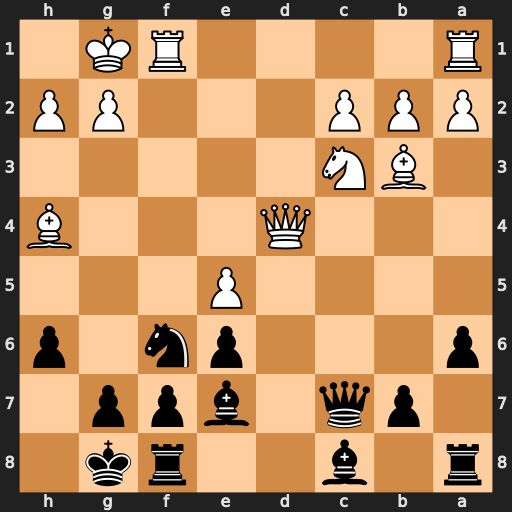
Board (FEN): r1b2rk1/1pq1bpp1/p3pn1p/4P3/3Q3B/1BN5/PPP3PP/R4RK1
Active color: b
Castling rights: -
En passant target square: -
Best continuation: Bc5 Bf2 Bxd4